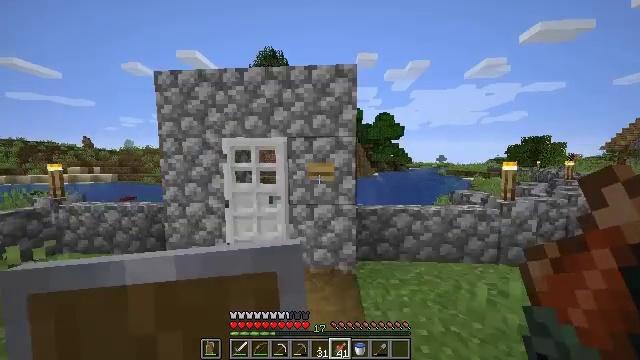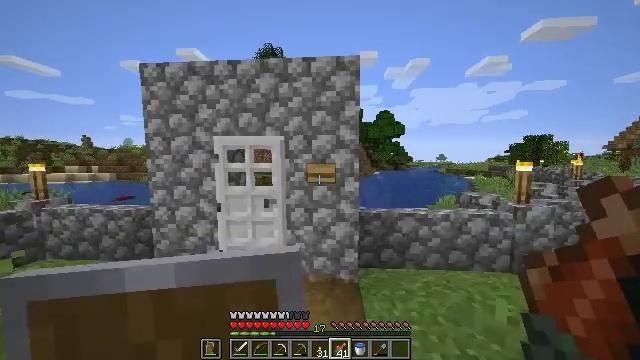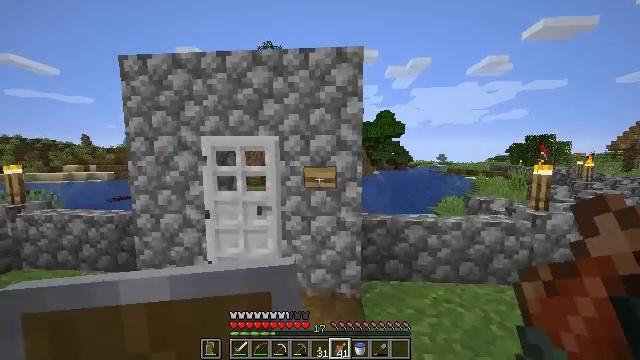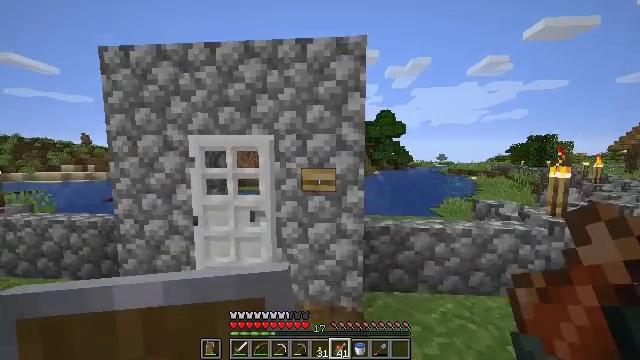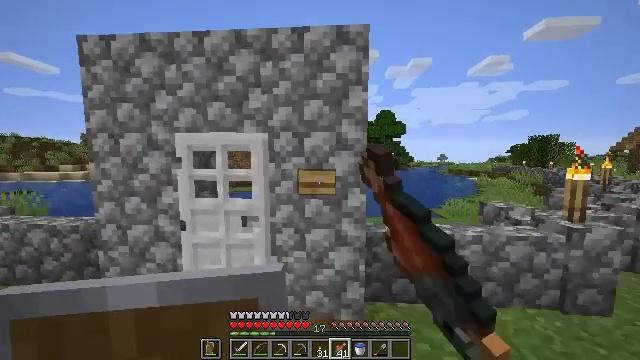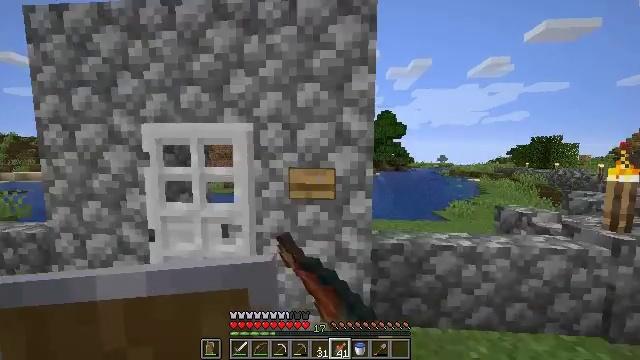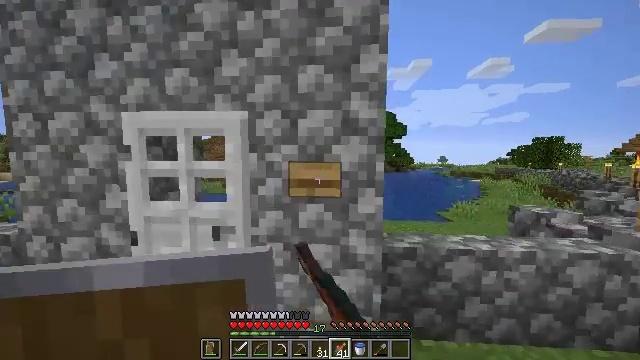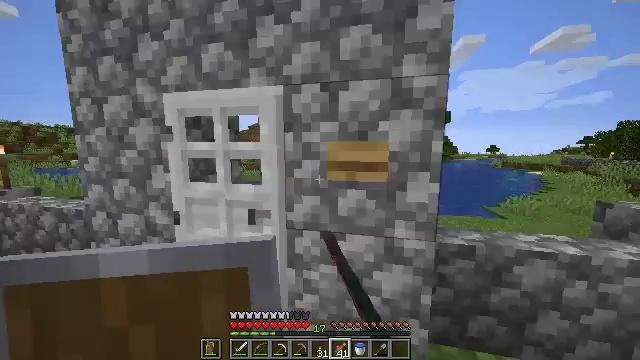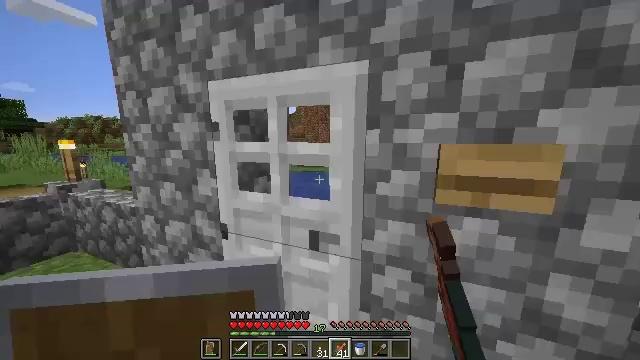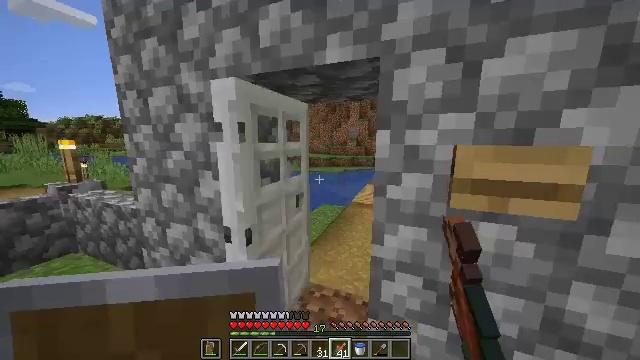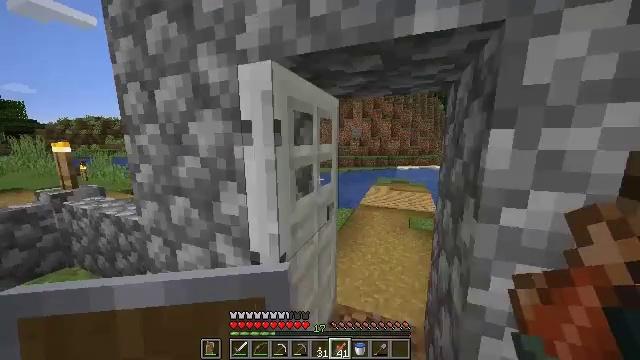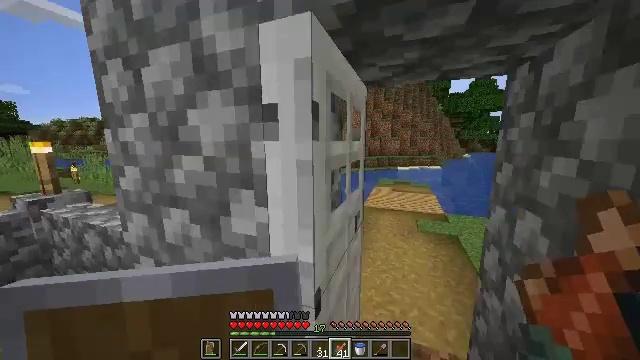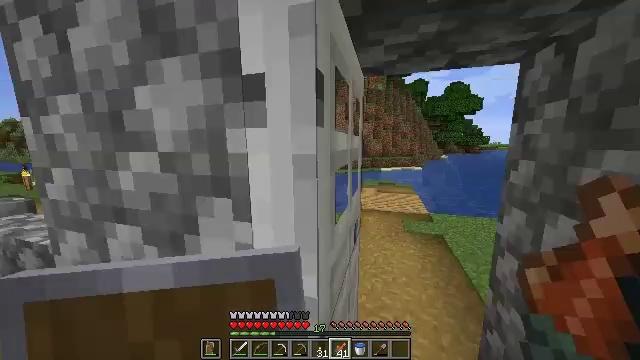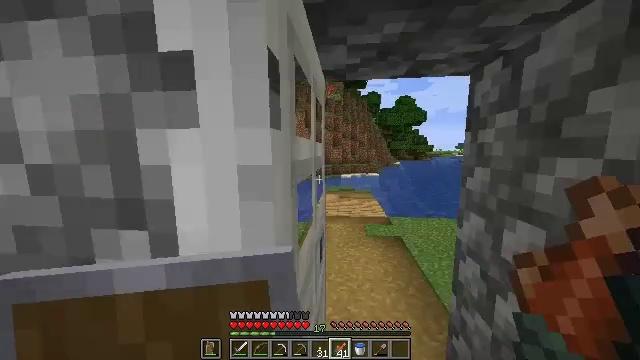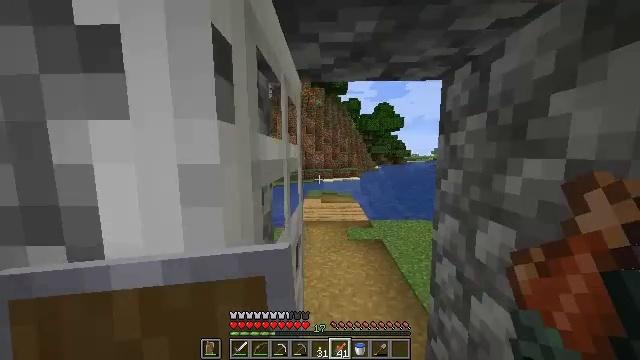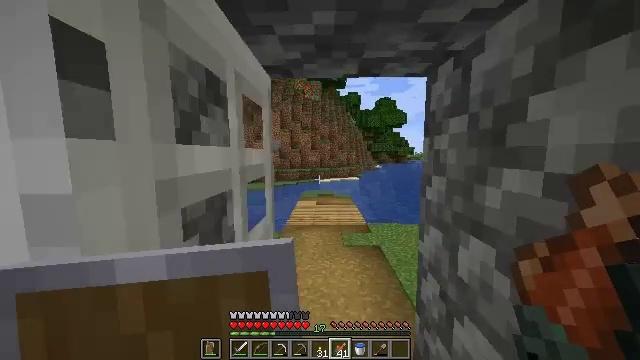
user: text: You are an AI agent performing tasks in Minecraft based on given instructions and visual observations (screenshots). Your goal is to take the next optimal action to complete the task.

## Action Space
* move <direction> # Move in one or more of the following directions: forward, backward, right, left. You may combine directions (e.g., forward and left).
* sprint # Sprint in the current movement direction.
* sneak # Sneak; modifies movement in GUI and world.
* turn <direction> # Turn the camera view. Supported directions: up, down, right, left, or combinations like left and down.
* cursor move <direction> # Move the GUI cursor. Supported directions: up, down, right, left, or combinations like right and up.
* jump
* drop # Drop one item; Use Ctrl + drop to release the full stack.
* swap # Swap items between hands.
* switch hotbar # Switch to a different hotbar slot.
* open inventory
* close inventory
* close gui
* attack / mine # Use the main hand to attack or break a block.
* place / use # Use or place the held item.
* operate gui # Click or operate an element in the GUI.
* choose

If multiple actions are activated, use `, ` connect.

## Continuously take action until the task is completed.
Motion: motion action
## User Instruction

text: Hunt a salmon.
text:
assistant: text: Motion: move forward
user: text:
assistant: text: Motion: move forward
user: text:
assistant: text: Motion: move forward, use / place
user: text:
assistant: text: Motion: move forward, use / place
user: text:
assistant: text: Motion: move forward, use / place
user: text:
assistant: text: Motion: move forward and move left
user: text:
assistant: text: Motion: move forward and move left, turn left and down
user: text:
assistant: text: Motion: move forward and move left, turn left and down
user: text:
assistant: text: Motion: move forward and move left
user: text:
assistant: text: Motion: move forward and move left
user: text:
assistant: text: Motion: move forward
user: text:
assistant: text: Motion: move forward, turn right
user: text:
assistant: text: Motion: move forward and move right, turn right and up
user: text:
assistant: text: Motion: move forward and move right, turn right and up
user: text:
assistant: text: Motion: move forward and move right
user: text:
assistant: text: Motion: move forward and move right
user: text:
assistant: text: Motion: move forward and move right
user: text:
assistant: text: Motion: move forward and move right
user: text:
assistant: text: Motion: move forward
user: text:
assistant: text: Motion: move forward, sprint, turn left
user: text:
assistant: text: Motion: move forward, sprint, turn left
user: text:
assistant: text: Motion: move forward, sprint
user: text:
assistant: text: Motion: move forward, turn left
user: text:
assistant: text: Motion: move forward, turn left and down
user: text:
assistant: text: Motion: move forward, sprint, turn left and down
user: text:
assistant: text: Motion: move forward, sprint, turn left and down
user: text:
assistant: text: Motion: move forward, turn left
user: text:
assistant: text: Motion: move forward, turn left
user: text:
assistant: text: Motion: move forward, turn left
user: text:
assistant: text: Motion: move forward, turn left